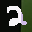
Label: 2